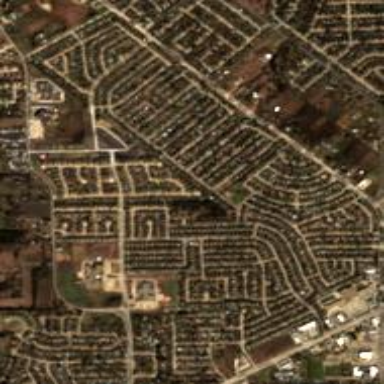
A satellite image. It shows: Residential area composed of single-family homes.